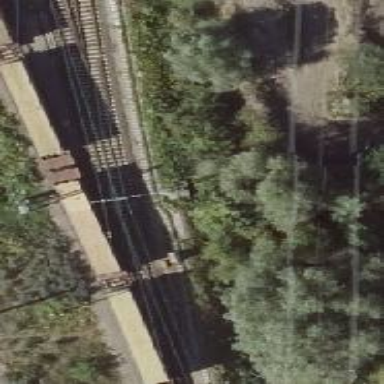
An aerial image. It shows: Electrified rail siding with contact line.